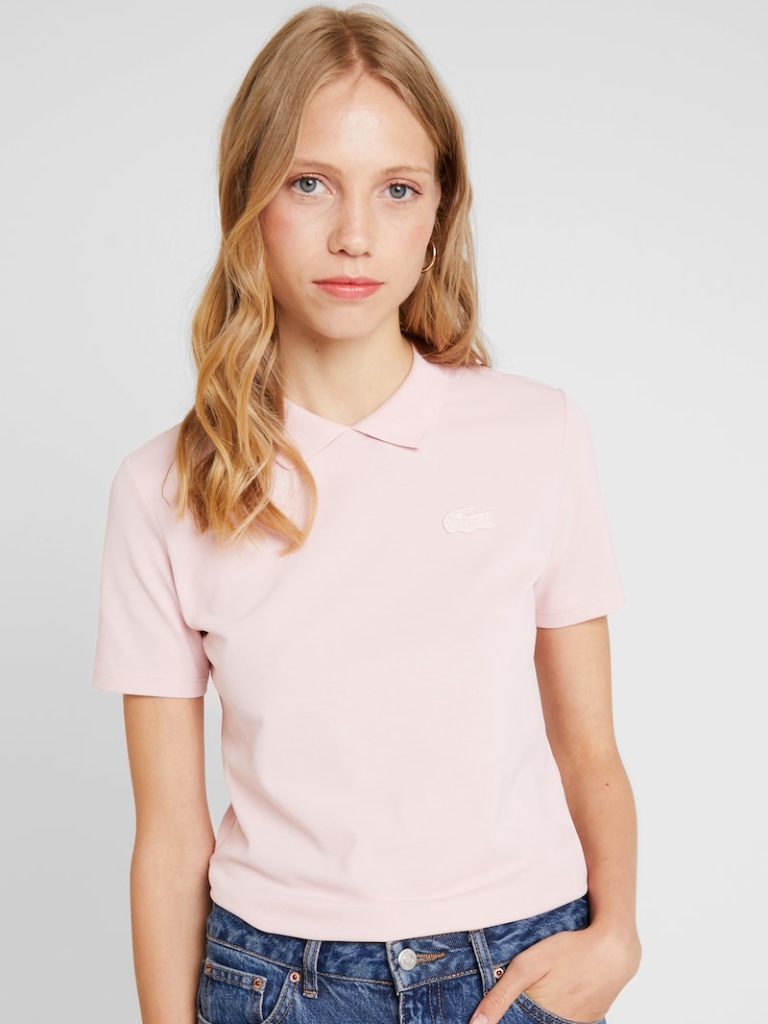
cotton tight short sleeve hip length Untucked collared polo